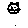
Label: cat